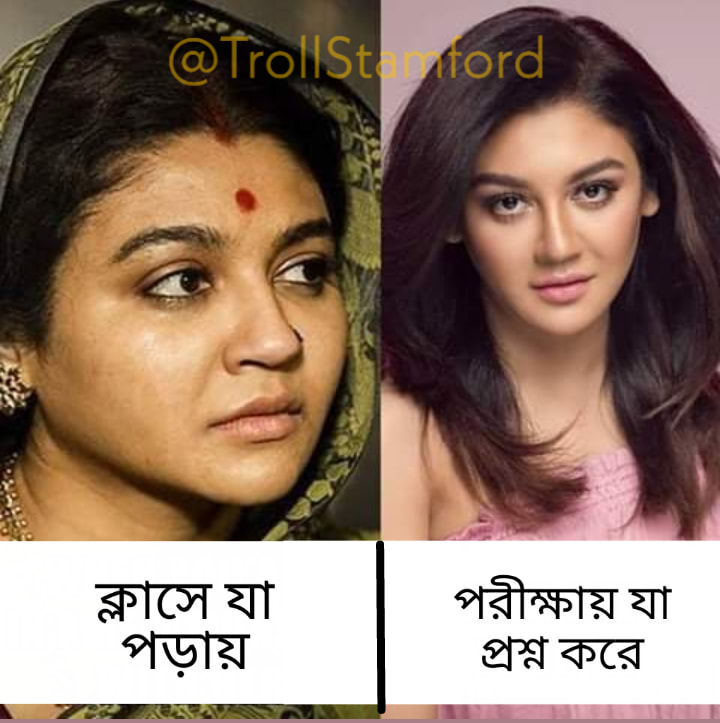
Caption: ক্লাসে যা পড়ায়    পরীক্ষায় যা প্রশ্ন করে
Label: non-hate